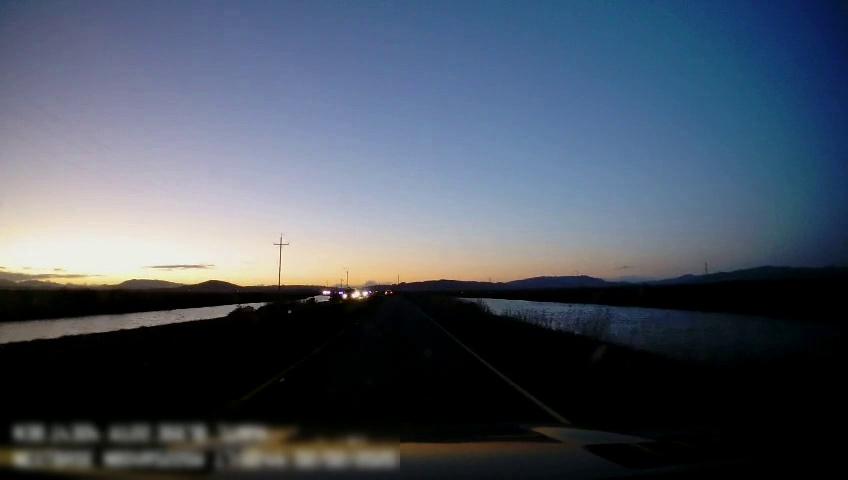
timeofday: Dusk/Dawn/Twilight
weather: Sunny
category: Drivable Space
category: Vehicles | SUV
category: Lanes | Current Lane
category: Lanes | Current Lane